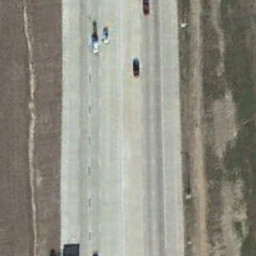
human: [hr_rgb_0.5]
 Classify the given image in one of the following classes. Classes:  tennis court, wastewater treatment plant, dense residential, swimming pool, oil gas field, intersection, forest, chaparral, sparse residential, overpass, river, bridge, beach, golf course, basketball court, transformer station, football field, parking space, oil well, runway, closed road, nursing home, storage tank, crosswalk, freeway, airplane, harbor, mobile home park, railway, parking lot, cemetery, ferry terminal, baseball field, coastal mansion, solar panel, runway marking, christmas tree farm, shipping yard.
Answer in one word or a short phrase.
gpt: freeway